（1）对于精美的礼物，通常会搭配礼盒保护，现工厂有一种树脂工艺球待礼盒包装，为节省材料费用，定制礼盒尺寸大小卡住树脂工艺球避免其来回滚动即可。现在有两种定制方式，一种是正方体礼盒，另一种是圆柱体礼盒，均不计损耗的话后者的单位面积费用是前者的 1.2 倍，工厂应选择哪一种礼盒更经济实惠？

（2）包装好的礼物，通常还会用彩带捆扎，有时还会扎出一个花结，这些包装彩带也不便宜，因此在捆扎时不仅要考虑美观、结实，也要考虑尽量地节省包装彩带。以长方体的礼盒为例，较为典型的两种捆扎方式分别为“十字”和“对角”，如下图所示。

假设 1：将礼物视作一个长方体，其长为 4，宽为 2、高为 1；

假设 2：不考虑花结处的彩带，将每一段彩带视为线段，且完全位于礼物的表面上；

假设 3：“十字”捆扎中，长方体表面上的每一段彩带（上底面和下底面各 2 段，每个侧面各 1 段）都与其相交的棱垂直；

假设 4：“对角”捆扎中，以某种方式展开长方体后，长方体表面上的每一段彩带（上底面和下底面各 2 段，每个侧面各 1 段）在其表面展开图上均落在同一条直线上。

① 求“十字”捆扎中彩带的总长度；

② 根据假设 4 绘制示意图，求“对角”捆扎中彩带的总长度，并比较两种捆扎方式，给出用彩带捆扎礼物的建议。
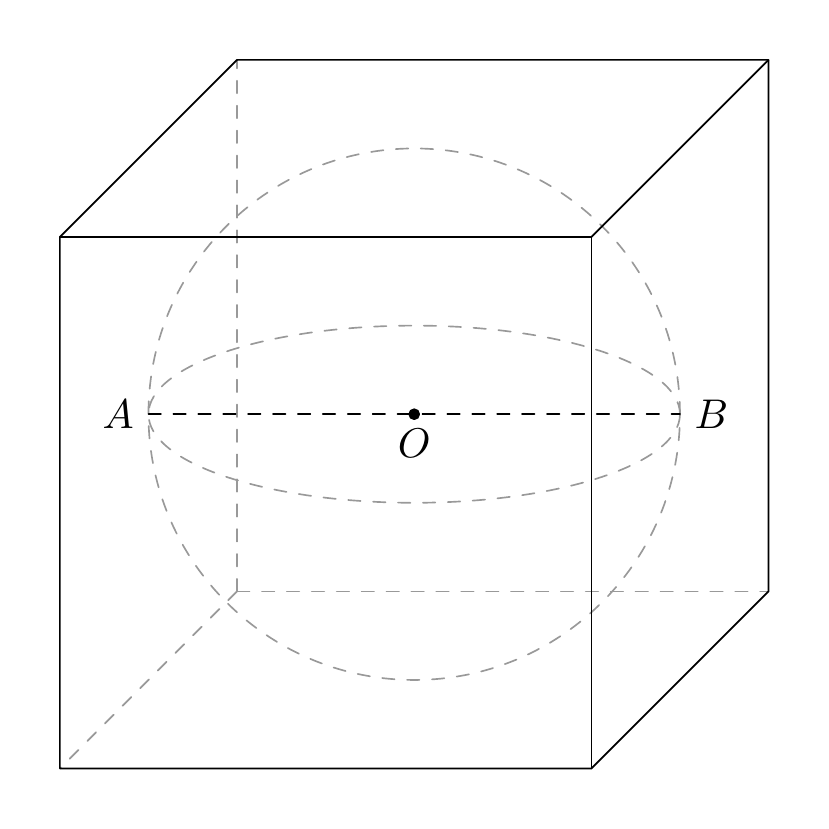
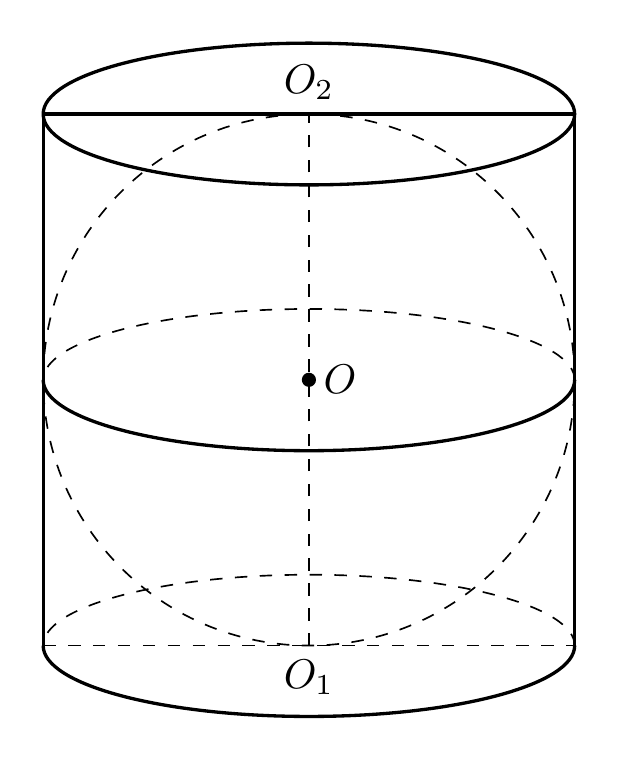
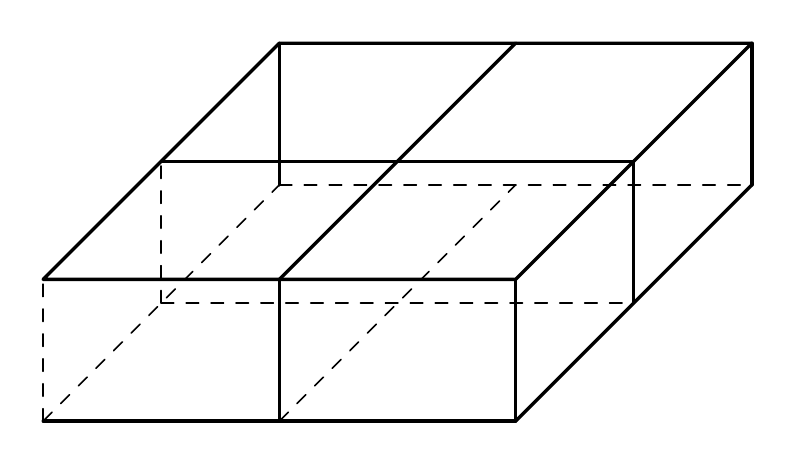
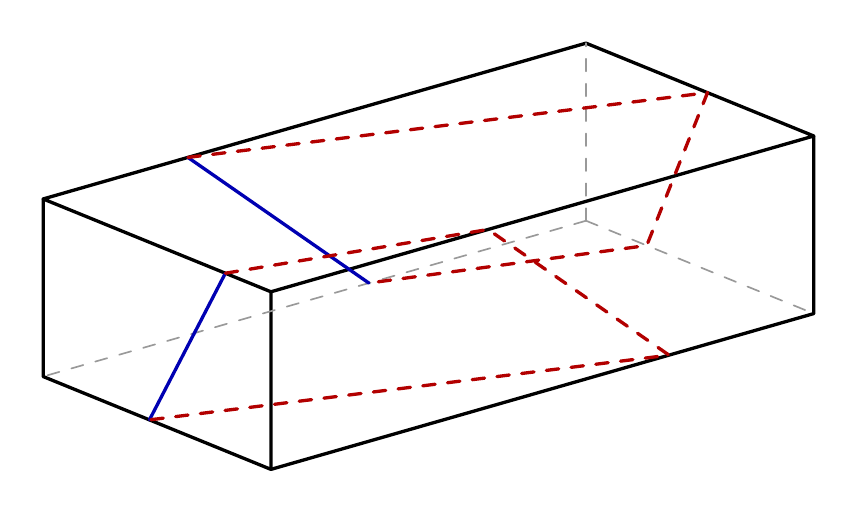
【解答】
\noindent \textbf{【答案】}
（1）应选择圆柱体礼盒更经济实惠；\\
（2）① $16$；② $2\sqrt{34}$，在实际生活中包装彩带时应选择“对角”捆扎的方式，更节省包装彩带

\noindent \textbf{【知识点】} 圆柱表面积的有关计算、多面体与球体内切外接问题

\noindent \textbf{【分析】}
（1）设球的半径为 $R$，正方体礼盒的造价为 $x$ 元$/m^3$，将两种礼盒的总造价相比即可得出结论；\\
（2）① 直接利用题意即可求出采用“十字”捆扎中彩带的总长度；\\
② 求出“对角”捆扎中彩带的总长度，比较大小，即可得到答案。

\noindent \textbf{【详解】}
（1）设球的半径为 $R$，正方体礼盒的造价为 $x$ 元$/m^3$，正方体礼盒、圆柱形礼盒的总造价分别为 $y_1,y_2$，

显然 $R,x,y_1,y_2$ 都是正数，所以
\[
\frac{y_1}{y_2} = \frac{6(2R)^2 x}{(2\pi R^2 + 2\pi R \cdot 2R) \cdot 1.2x} = \frac{1}{0.3\pi} > 1 \implies y_1 > y_2,
\]
所以工厂应选择圆柱体礼盒更经济实惠；

（2）① 采用“十字”捆扎中彩带的总长度为
\[
L_1 = 2 \times 2 + 2 \times 4 + 4 \times 1 = 16;
\]

②
\[
L_2 = \sqrt{(2 \times 1 + 2 \times 4)^2 + (2 \times 1 + 2 \times 2)^2} = 2\sqrt{34}
\]

由于 $L_1 > L_2$，因此在实际生活中包装彩带时应选择“对角”捆扎的方式，更节省包装彩带.